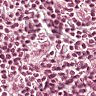
Metastatic tissue present: no